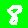
Digit: 8